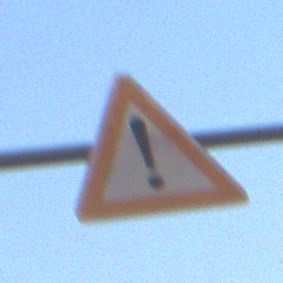
Verkehrszeichen: Gefahrenstelle
Umgebung: Outdoor, Urban
Tageszeit: SunriseSunset
Wetter: Clear
Licht: Natural
Jahreszeit: NotSpecified
Kontrast: MediumContrast